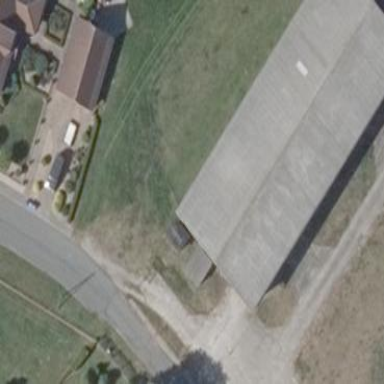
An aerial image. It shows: Gabled grey farm auxiliary building with roof oriented along its structure.